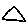
Label: triangle